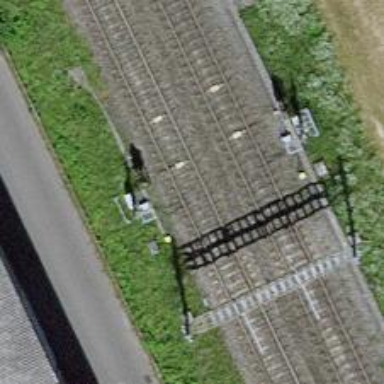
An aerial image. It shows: Railway signal.